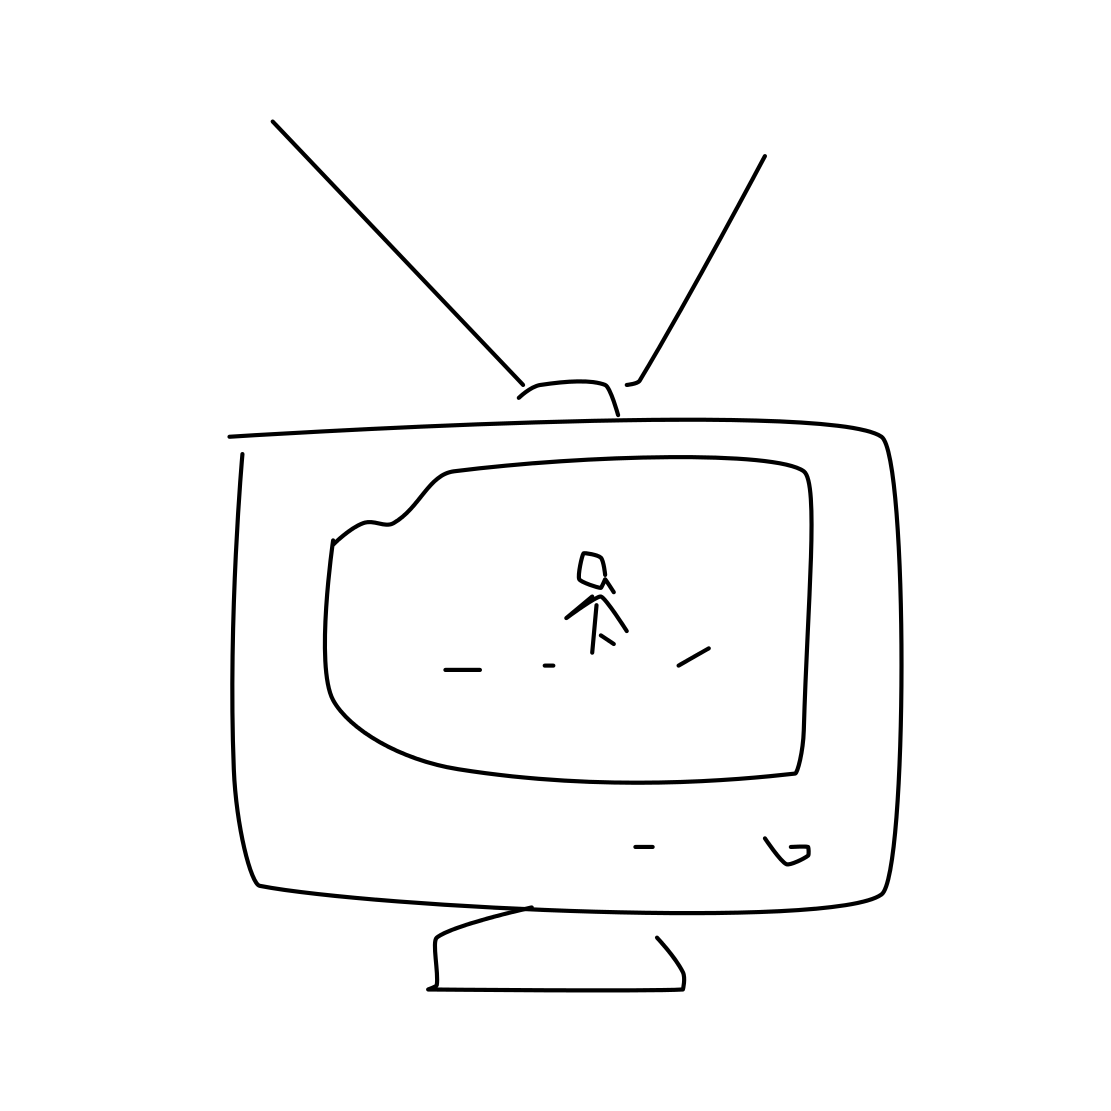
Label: tv